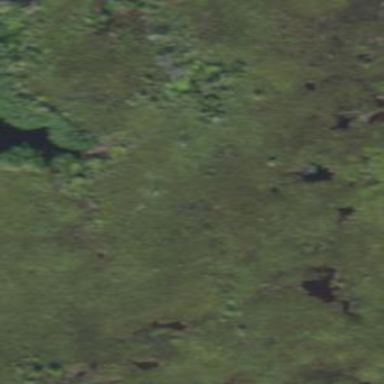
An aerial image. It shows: Peaceful pond surrounded by nature.